Chest X-ray. View position: AP
Patient age: 25
Patient sex: F
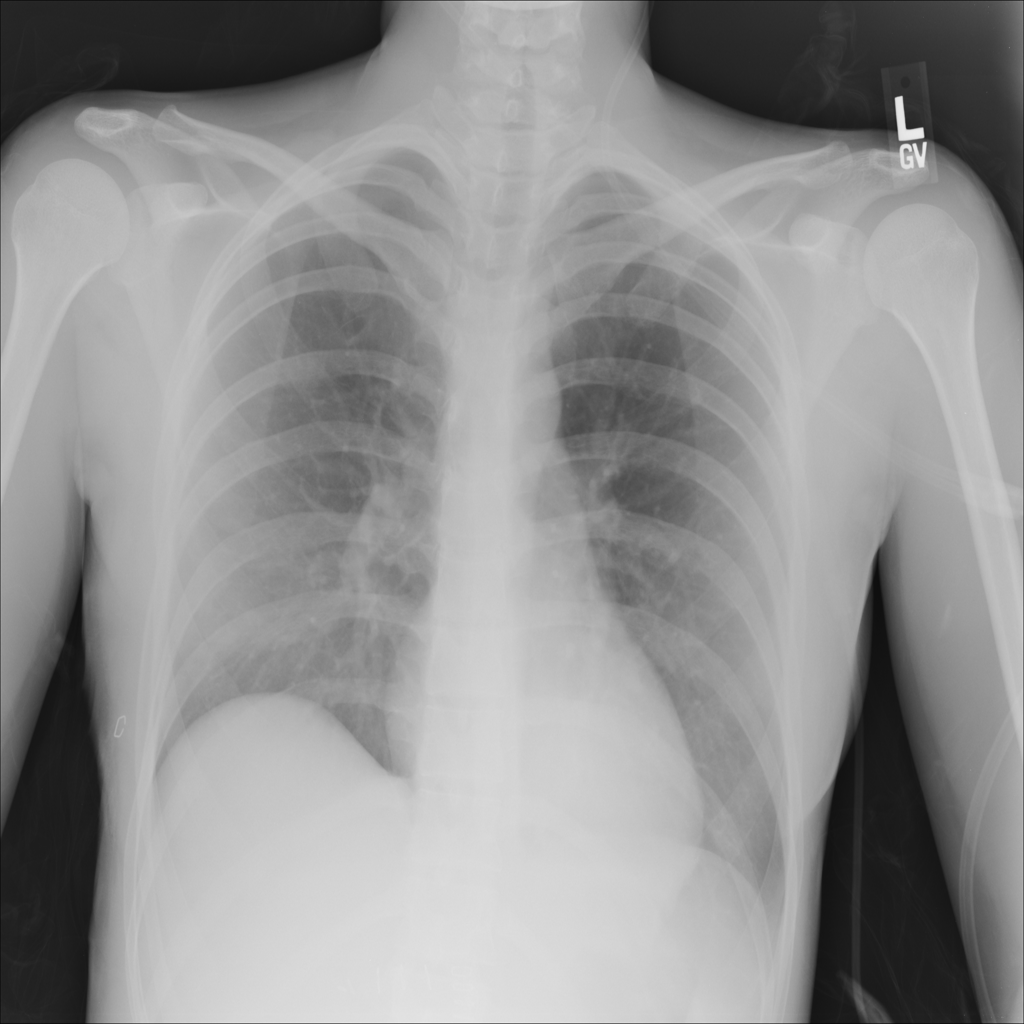
Finding: Pneumothorax